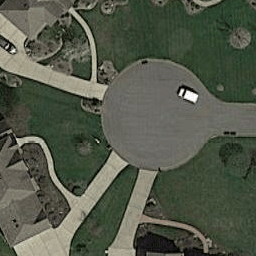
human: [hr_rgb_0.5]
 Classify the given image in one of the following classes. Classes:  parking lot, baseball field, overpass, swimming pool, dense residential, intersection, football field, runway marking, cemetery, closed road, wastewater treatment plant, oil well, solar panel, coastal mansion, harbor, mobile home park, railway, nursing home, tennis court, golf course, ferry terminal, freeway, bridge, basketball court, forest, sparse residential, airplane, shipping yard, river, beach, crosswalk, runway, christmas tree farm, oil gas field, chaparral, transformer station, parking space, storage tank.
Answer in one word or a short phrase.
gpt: closed road